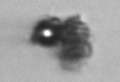
Label: bead